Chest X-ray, PA view. Patient: 58 years old, sex M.
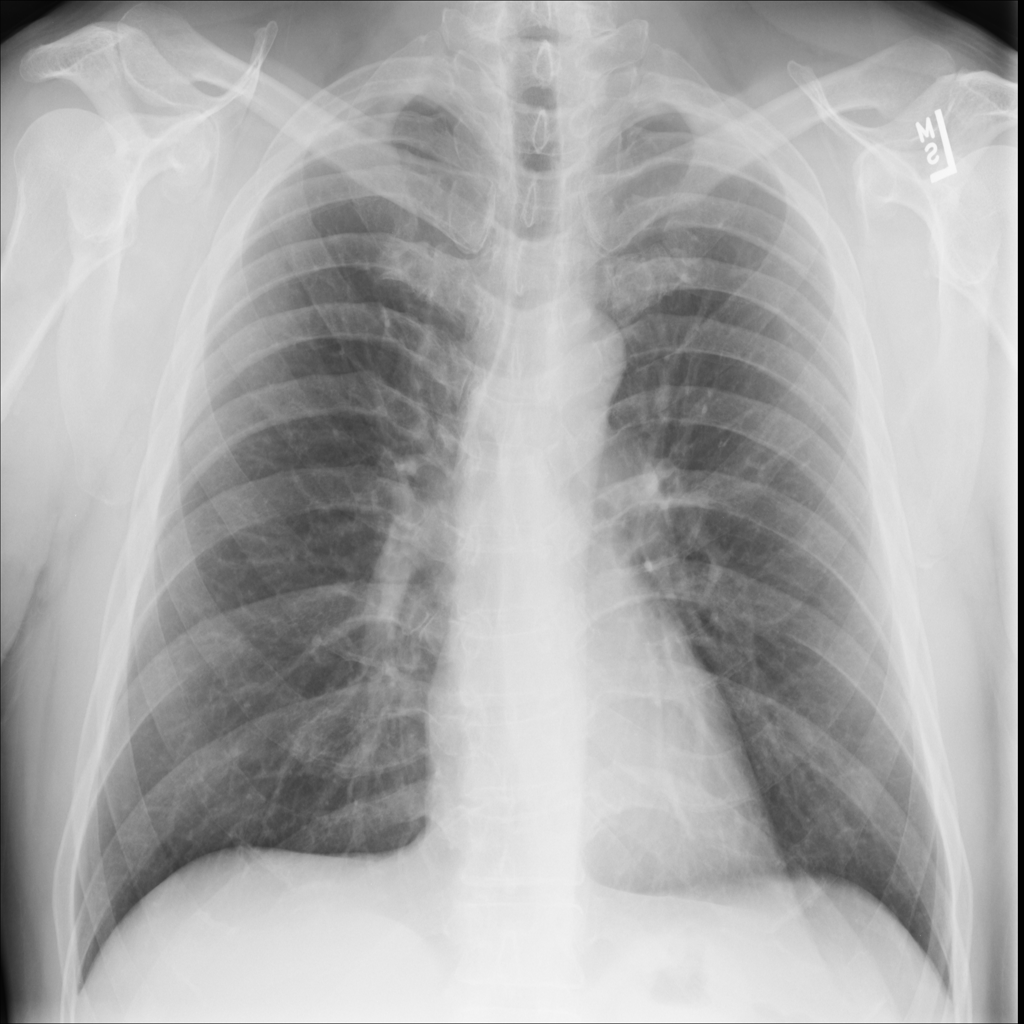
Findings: No Finding